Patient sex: F
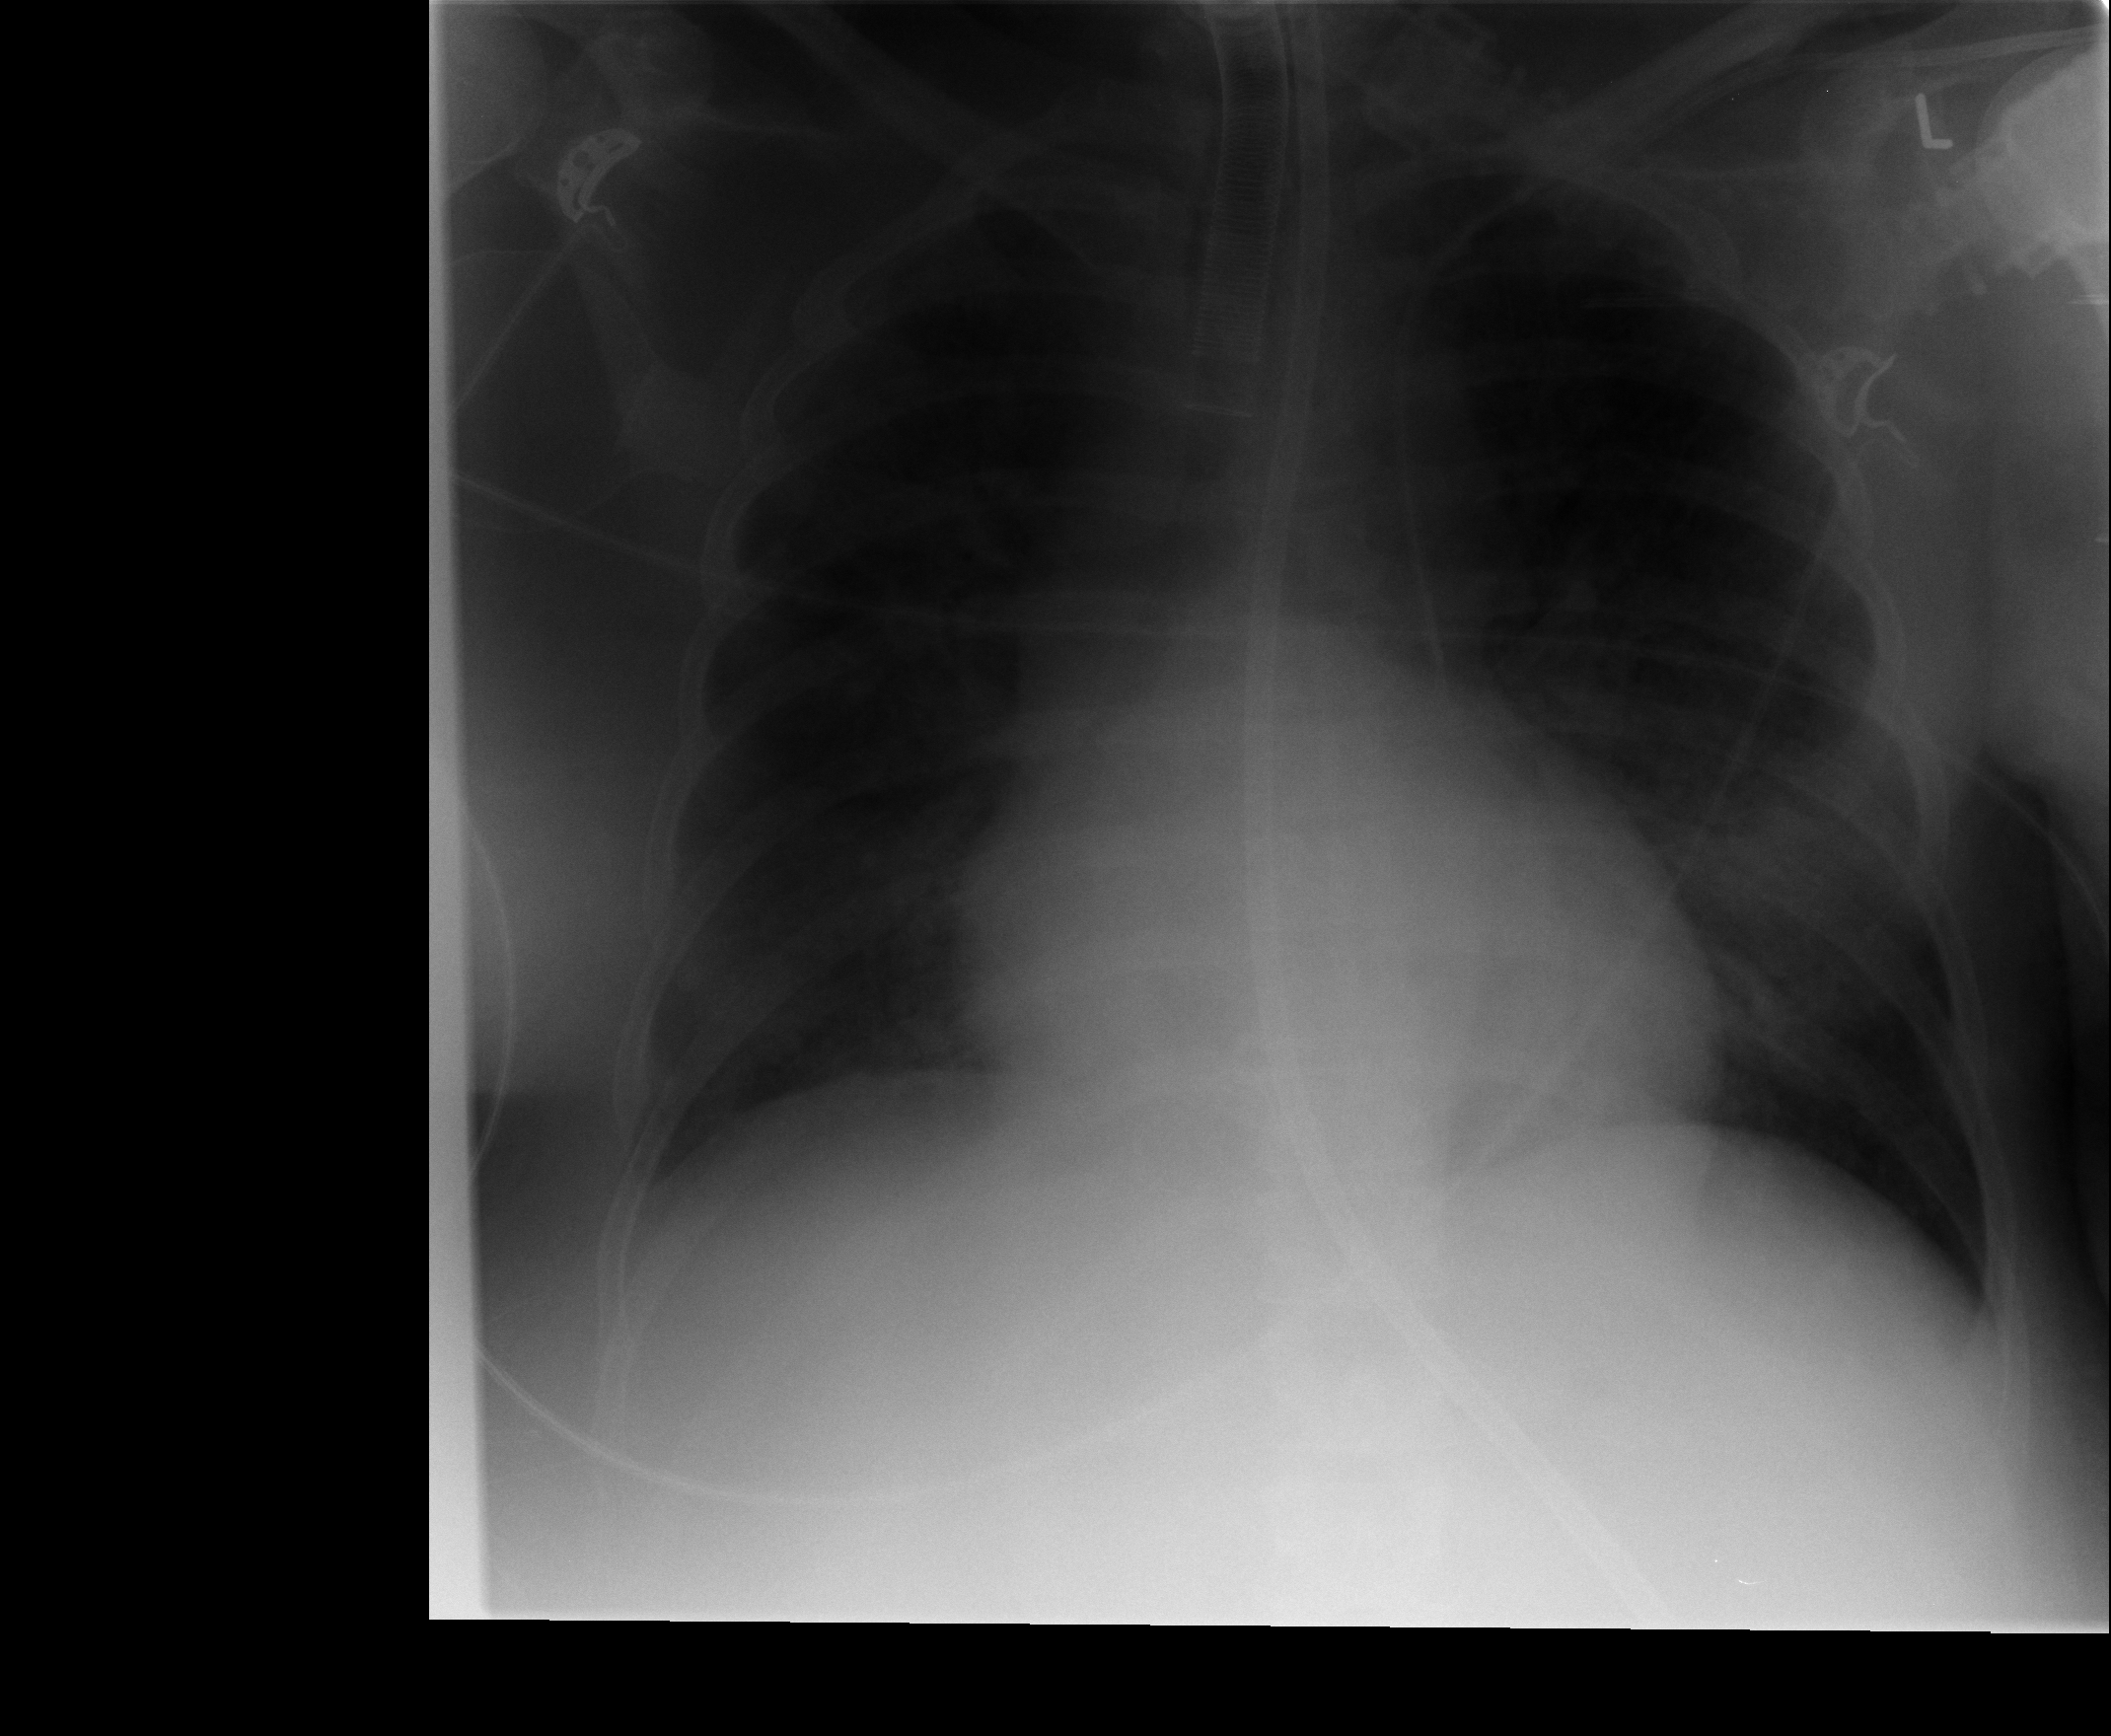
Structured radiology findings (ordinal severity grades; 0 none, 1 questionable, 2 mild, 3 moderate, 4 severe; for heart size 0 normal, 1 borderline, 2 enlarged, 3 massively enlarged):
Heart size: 2
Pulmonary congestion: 2
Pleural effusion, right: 1
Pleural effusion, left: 0
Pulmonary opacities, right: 0
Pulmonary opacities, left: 0
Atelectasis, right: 0
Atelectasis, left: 0